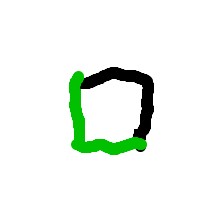
Shape: square